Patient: sex M, age 61
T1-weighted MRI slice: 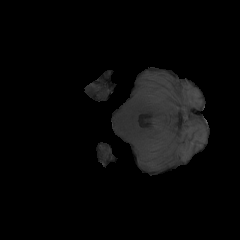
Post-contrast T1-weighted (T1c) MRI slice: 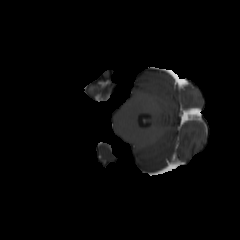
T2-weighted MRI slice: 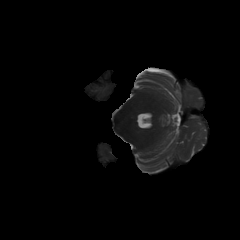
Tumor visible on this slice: yes
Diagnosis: Glioblastoma, IDH-wildtype
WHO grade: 4